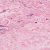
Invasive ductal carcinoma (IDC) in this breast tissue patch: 0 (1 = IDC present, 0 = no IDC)